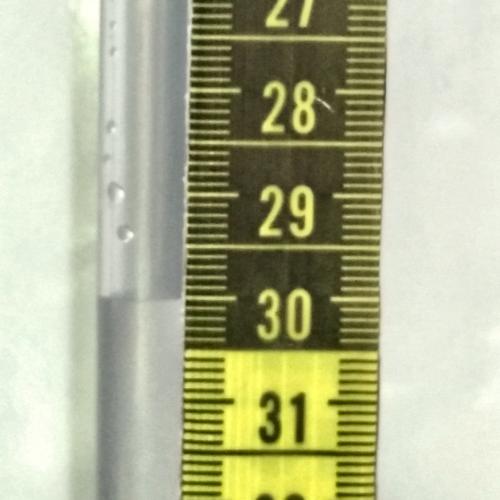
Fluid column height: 30.0 cm